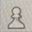
Piece: wP